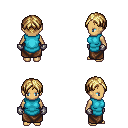
a pixel art fantasy rpg character, female body template, human, tanned skin, teal tunic, robe skirt, blonde parted hairstyle, metal gloves, four views (front, back, left, right), 2x2 character sprite sheet, small pixel art, hard edges, no anti-aliasing